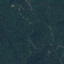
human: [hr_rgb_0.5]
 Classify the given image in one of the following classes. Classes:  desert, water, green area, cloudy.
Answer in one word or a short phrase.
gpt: green area